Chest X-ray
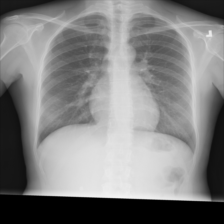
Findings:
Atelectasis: negative
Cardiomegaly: negative
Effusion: negative
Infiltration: negative
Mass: negative
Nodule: negative
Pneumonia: negative
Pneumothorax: negative
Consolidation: negative
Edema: negative
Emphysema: negative
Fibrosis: negative
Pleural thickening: negative
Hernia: negative